Question: I've tried may be every solution from here but nothing helped me. The image doesn't show on the listview only the text. I got only this in 'LogCat'
'''
11-04 14:46:29.319: I/(1225): {"Restaurants":[{"id":"1","name":"Restaurant- 1","menu":"Restaurant-1","image":"rest1.jpg"},{"id":"2","name":"Restaurant-2","menu":"Restaurant-2","image":"rest2.jpg"},{"id":"3","name":"Restaurant-3","menu":"Restaurant-3","image":"rest3.jpg"},{"id":"4","name":"Restaurant-4","menu":"Restaurant-4","image":"rest4.jpg"}]}
11-04 14:46:29.329: E/err(1225): rest1.jpg Restaurant-1 Restaurant-1
11-04 14:46:29.329: E/err(1225): rest2.jpg Restaurant-2 Restaurant-2
11-04 14:46:29.329: E/err(1225): rest3.jpg Restaurant-3 Restaurant-3
11-04 14:46:29.329: E/err(1225): rest4.jpg Restaurant-4 Restaurant-4
'''
This is the code
'''
public class Restaurants extends Activity {
ListView listView;
private StockAdaptor stockAdaptor;
String jsonResult = null;
ImageView image;
@Override
protected void onCreate(Bundle savedInstanceState) {
super.onCreate(savedInstanceState);
setContentView(R.layout.restaurants);
listView = (ListView) findViewById(android.R.id.list);
image = (ImageView) findViewById(R.id.image);
new JsonReadTask().execute("http://link/GetRestaurants.php");
}
@Override
public boolean onCreateOptionsMenu(Menu menu) {
return true; //No options
}
public void onStart() {
super.onStart();
stockAdaptor = new StockAdaptor(this); //Create a new StockAdaptor
}
public static String strFromStream(InputStream in) throws IOException { //Simple function, getting a String from an InputStream
StringBuilder out = new StringBuilder();
BufferedReader breader = new BufferedReader(new InputStreamReader(in));
String cline;
String newLine = System.getProperty("line.separator");
while ((cline = breader.readLine()) != null) {
out.append(cline);
out.append(newLine);
}
return out.toString();
}
private class StockAdaptor extends BaseAdapter { //The stocks list adaptor
class ViewHolder {
TextView name;
TextView menu;
ImageView image;
}
private LayoutInflater layoutInflater;
private RestaurantInformation[] stocks = null; //Array of stocks
private ListView stocksListView = null;
public StockAdaptor(Context context) {
super();
layoutInflater = LayoutInflater.from(context);
}
public void setStockList(RestaurantInformation[] stocksinfo) {
this.stocks = stocksinfo;
}
@Override
public int getCount() {
return stocks.length;
}
@Override
public Object getItem(int position) {
return stocks[position];
}
public RestaurantInformation[] getAll() { //Return the array of stocks
return stocks;
}
@Override
public long getItemId(int position) {
return 0;
}
public View getView(int position, View convertView, ViewGroup parent) {
ViewHolder holder; //New holder
if (convertView == null) {
convertView = layoutInflater.inflate(R.layout.restaurant_information, null);
holder = new ViewHolder();
// Creates the new viewHolder define above, storing references to the children
holder.name = (TextView) convertView.findViewById(R.id.name);
holder.menu = (TextView) convertView.findViewById(R.id.menu);
holder.image = (ImageView) convertView.findViewById(R.id.image);
if (holder.image != null) {
if (holder.image.getDrawable() == null) {
new ImageDownloaderTask(holder.image, null)
.execute(stocks[position].image); //Download the image using the image
}
}
convertView.setTag(holder);
} else {
holder = (ViewHolder) convertView.getTag();
}
holder.name.setText(stocks[position].name);
holder.menu.setText(stocks[position].menu);
return convertView;
}
}
private class JsonReadTask extends AsyncTask<String, Void, String> {
@Override
protected String doInBackground(String... params) {
if (URLUtil.isValidUrl(params[0])) {
final AndroidHttpClient client = AndroidHttpClient.newInstance("Android");
final HttpGet getRequest = new HttpGet(params[0]);
try {
HttpResponse response = client.execute(getRequest);
final HttpEntity httpentity = response.getEntity();
if (httpentity != null){
InputStream inputStream = null;
try {
inputStream = httpentity.getContent();
jsonResult = strFromStream(inputStream);
Log.i("", jsonResult);
return jsonResult;
} catch (IllegalArgumentException e) {
//
} finally {
httpentity.consumeContent();
}
}
} catch (ClientProtocolException e) {
e.printStackTrace();
} catch (IOException e) {
e.printStackTrace();
} finally {
client.close();
}
}
return null;
}
@Override
protected void onPostExecute(String result) {
ListDrwaer();
}
}// end async task
// build hash set for list view
public void ListDrwaer() {
//Log.d("data from server", "data: " + jsonResult.toString());
try {
if (jsonResult!=null) {
JSONObject jsonResponse = new JSONObject(jsonResult);
JSONArray jsonMainNode = jsonResponse.optJSONArray("Restaurants");
Vector<RestaurantInformation> vstocks = new Vector<RestaurantInformation>();
if(jsonMainNode == null)
{
Log.e("If is null", "jsonMainNode is null");
return;
}
for (int i = 0; i < jsonMainNode.length(); i++) {
JSONObject jsonChildNode = jsonMainNode.getJSONObject(i);
RestaurantInformation stock = new RestaurantInformation();
stock.image = jsonChildNode.getString("image");
stock.name = jsonChildNode.optString("name");
stock.menu = jsonChildNode.optString("menu");
//stock.imgPath = jsonChildNode.getString("imgPath");
Log.e("err", stock.image + " " + stock.name + " " + stock.menu);
vstocks.add(stock);
}
RestaurantInformation[] stocks = new RestaurantInformation[jsonMainNode.length()];
int stockscount = jsonMainNode.length();
for (int n = 0; n < stockscount; n++)
{
stocks[n] = vstocks.get(n);
}
stockAdaptor.setStockList(stocks);
listView.setAdapter(stockAdaptor);
} else {
Toast.makeText(getApplicationContext(), "Error; jsonResult null",
Toast.LENGTH_SHORT).show();
}
} catch (JSONException e) {
Toast.makeText(getApplicationContext(), "Error" + e.toString(),
Toast.LENGTH_SHORT).show();
}
}
private class ImageDownloaderTask extends AsyncTask<String, Void, Bitmap> {
private final WeakReference<ImageView> imageViewReference;
public ImageDownloaderTask(ImageView imageView, View view) {
imageViewReference = new WeakReference<ImageView>(imageView);
}
@Override
// Actual download method, run in the task thread
protected Bitmap doInBackground(String... params) {
// params comes from the execute() call: params[0] is the url.
return downloadBitmap(params[0]);
}
@Override
// Once the image is downloaded, associates it to the imageView
protected void onPostExecute(Bitmap bitmap) {
if (isCancelled()) {
bitmap = null;
}
if (imageViewReference != null) {
ImageView imageView = imageViewReference.get();
if (imageView != null) {
if (bitmap != null) {
imageView.setImageBitmap(bitmap);
} else {
//
}
}
}
}
Bitmap downloadBitmap(String url) {
if(URLUtil.isValidUrl(url)){
final AndroidHttpClient client = AndroidHttpClient.newInstance("Android");
final HttpGet getRequest = new HttpGet(url);
try {
HttpResponse response = client.execute(getRequest);
final int statusCode = response.getStatusLine().getStatusCode();
if (statusCode != HttpStatus.SC_OK) {
Log.w("ImageDownloader", "Error " + statusCode
+ " while retrieving bitmap from " + url);
return null;
}
final HttpEntity entity = response.getEntity();
if (entity != null) {
InputStream inputStream = null;
try {
inputStream = entity.getContent();
try {
byte[] buffer = new byte[8192];
int bytesRead;
ByteArrayOutputStream output = new ByteArrayOutputStream();
while ((bytesRead = inputStream.read(buffer)) != -1) {
output.write(buffer, 0, bytesRead);
}
return BitmapFactory.decodeByteArray(output.toByteArray(), 0, output.toByteArray().length);
} catch (IllegalArgumentException e) {
e.printStackTrace();
return null;
}
} finally {
if (inputStream != null) {
inputStream.close();
}
entity.consumeContent();
}
}
} catch (Exception e) {
getRequest.abort();
Log.w("ImageDownloader", "Error while retrieving bitmap from " + url);
} finally {
if (client != null) {
client.close();
}
}
return null;
}
return null;
}
}
}
'''
I'm not so experienced in Java+Android and really have no idea what can be the problem.
This is the 'restaurants.xml'
'''
<RelativeLayout xmlns:android="http://schemas.android.com/apk/res/android"
xmlns:tools="http://schemas.android.com/tools"
android:layout_width="match_parent"
android:layout_height="match_parent"
android:paddingBottom="@dimen/activity_vertical_margin"
android:paddingLeft="@dimen/activity_horizontal_margin"
android:paddingRight="@dimen/activity_horizontal_margin"
android:paddingTop="@dimen/activity_vertical_margin"
tools:context=".Activity" >
<ImageView
android:id="@+id/image"
android:layout_width="70dp"
android:layout_height="70dp" />
<ListView
android:id="@id/android:list"
android:layout_width="fill_parent"
android:layout_height="fill_parent"
android:layout_alignLeft="@+id/image"
android:layout_alignParentTop="true" >
</ListView>
</RelativeLayout>
'''
UPDATE
The goal is something like this. I want to load image on the left side and next to it to have text and sub-text if is possible

UPDATE 'restaurant_information.xml'
'''
<?xml version="1.0" encoding="utf-8"?>
<LinearLayout xmlns:android="http://schemas.android.com/apk/res/android"
android:layout_width="fill_parent"
android:layout_height="wrap_content"
android:minHeight="50dp"
android:orientation="vertical" >
<LinearLayout
android:layout_width="fill_parent"
android:layout_height="wrap_content"
android:orientation="horizontal" >
<ImageView
android:id="@+id/image"
android:layout_width="70dp"
android:layout_height="70dp" />
<TextView
android:id="@+id/name"
android:layout_width="wrap_content"
android:layout_height="wrap_content"
android:lineSpacingExtra="3dp"
android:paddingLeft="5dp"
android:paddingTop="5dp"
android:text="" />
<TextView
android:id="@+id/menu"
android:layout_width="wrap_content"
android:layout_height="wrap_content"
android:paddingLeft="5dp"
android:paddingTop="5dp"
android:text="" />
</LinearLayout>
'''
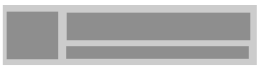
Answer: Your ListView is defined as layout_width="fill_parent" and layout_height="fill_parent". As such, it will take up the entire area of it's parent and since it is defined last in the layout, will be at the top of the z-order thereby obscuring your ImageView.
Give this a try:
'''
<RelativeLayout xmlns:android="http://schemas.android.com/apk/res/android"
xmlns:tools="http://schemas.android.com/tools"
android:layout_width="match_parent"
android:layout_height="match_parent"
android:paddingBottom="@dimen/activity_vertical_margin"
android:paddingLeft="@dimen/activity_horizontal_margin"
android:paddingRight="@dimen/activity_horizontal_margin"
android:paddingTop="@dimen/activity_vertical_margin"
tools:context=".Activity" >
<ImageView
android:id="@+id/image"
android:layout_width="70dp"
android:layout_height="70dp"
android:layout_alignParentLeft="true"
android:layout_centerVertical="true"/>
<ListView
android:id="@id/android:list"
android:layout_width="wrap_content"
android:layout_height="match_parent"
android:layout_toRightOf="@+id/image"
android:layout_alignParentRight="true"
android:layout_alignParentTop="true" >
</ListView>
</RelativeLayout>
'''